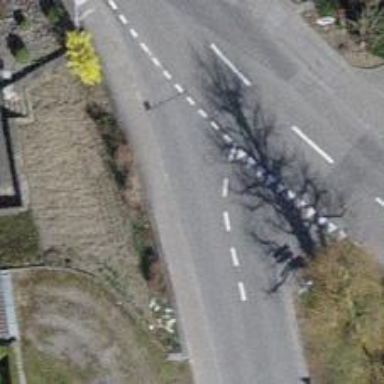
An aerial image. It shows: Road with "give way" sign.